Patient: sex M, age 55
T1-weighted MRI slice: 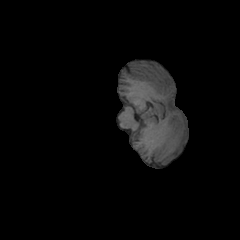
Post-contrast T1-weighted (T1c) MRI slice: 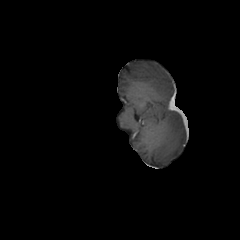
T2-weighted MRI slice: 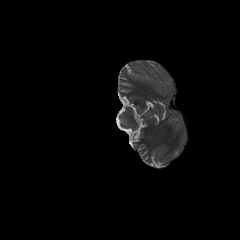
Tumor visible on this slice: no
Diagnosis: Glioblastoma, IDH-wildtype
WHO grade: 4